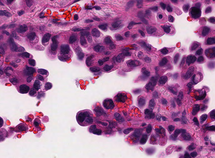
Tumor epithelial tissue: yes
Tumor-associated stroma tissue: no
Normal tissue: no